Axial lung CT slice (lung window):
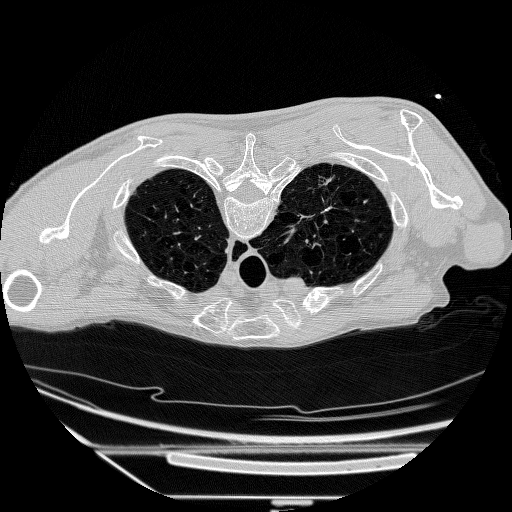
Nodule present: no